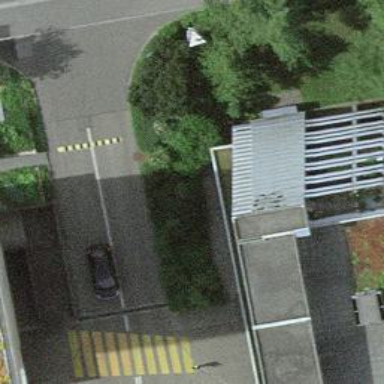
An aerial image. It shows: Bicycle parking area with wall loops.